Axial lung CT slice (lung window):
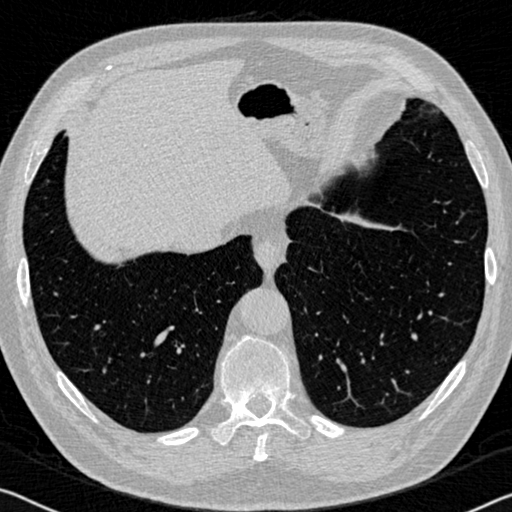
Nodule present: no